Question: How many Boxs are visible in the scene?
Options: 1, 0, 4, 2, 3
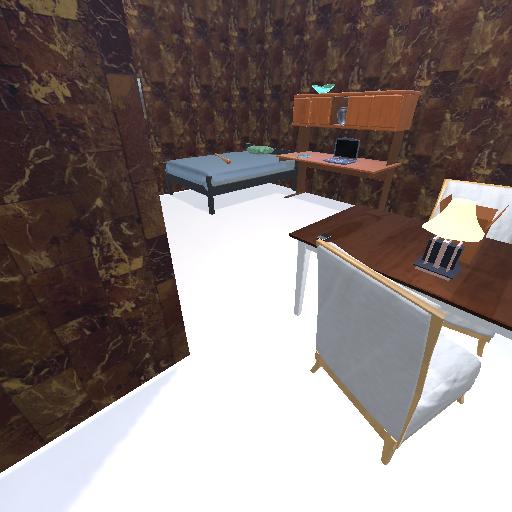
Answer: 1